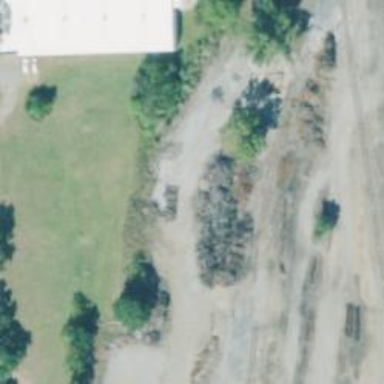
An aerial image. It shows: Yard meant for services.